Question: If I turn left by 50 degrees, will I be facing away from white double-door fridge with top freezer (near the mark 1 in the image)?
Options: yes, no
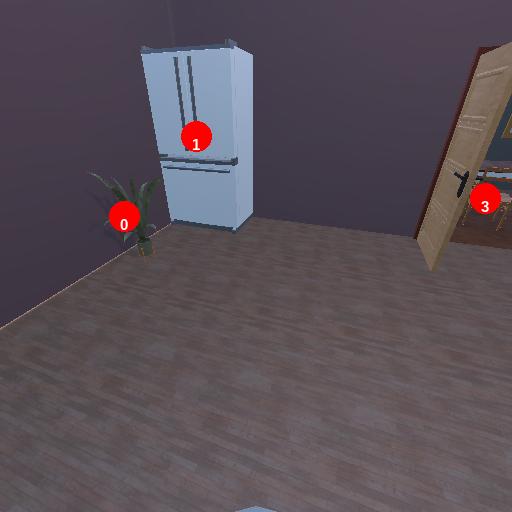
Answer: yes